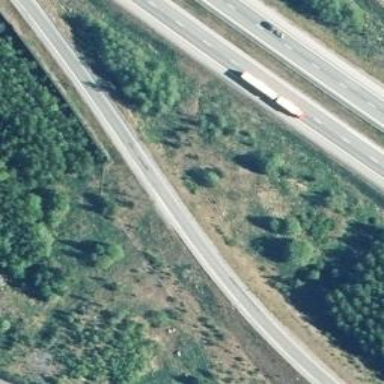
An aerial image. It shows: Tertiary motorway link road.